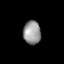
Tissue: lung
Cell type: Endothelial cells
Senescence score: 0.637
Nuclear area (px): 404
Mean DAPI intensity: 150.317